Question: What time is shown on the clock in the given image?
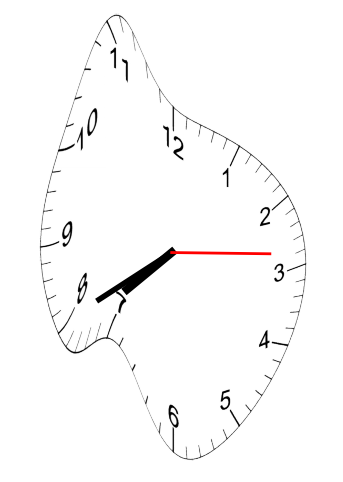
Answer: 07:40:14